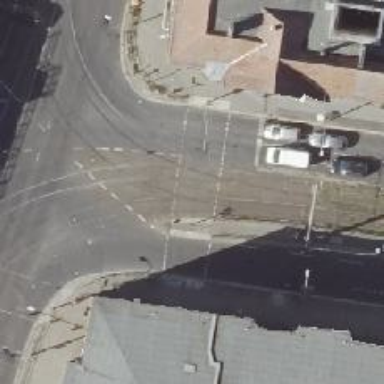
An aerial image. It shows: Tram crossing with traffic signals.